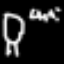
Label: chair